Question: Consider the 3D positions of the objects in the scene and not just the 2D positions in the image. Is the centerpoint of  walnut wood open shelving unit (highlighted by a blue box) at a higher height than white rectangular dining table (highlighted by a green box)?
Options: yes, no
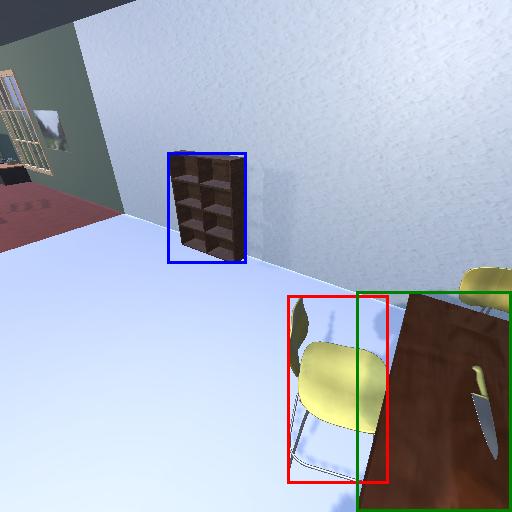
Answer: yes